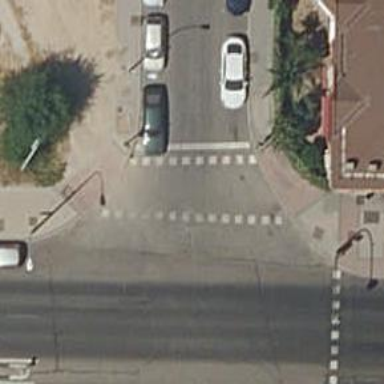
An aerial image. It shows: Crossing with traffic signals.